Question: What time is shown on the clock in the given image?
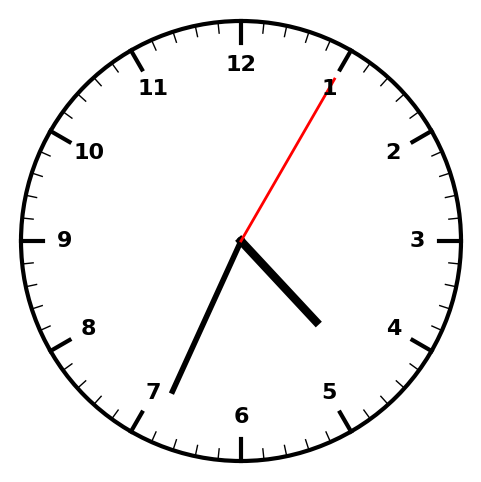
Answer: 04:34:05